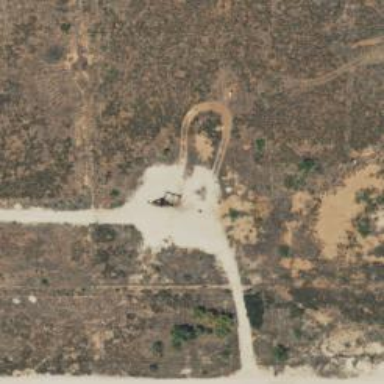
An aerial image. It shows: Petroleum well.